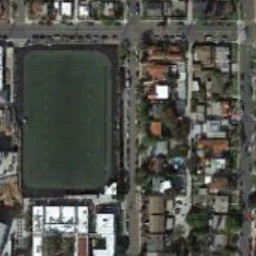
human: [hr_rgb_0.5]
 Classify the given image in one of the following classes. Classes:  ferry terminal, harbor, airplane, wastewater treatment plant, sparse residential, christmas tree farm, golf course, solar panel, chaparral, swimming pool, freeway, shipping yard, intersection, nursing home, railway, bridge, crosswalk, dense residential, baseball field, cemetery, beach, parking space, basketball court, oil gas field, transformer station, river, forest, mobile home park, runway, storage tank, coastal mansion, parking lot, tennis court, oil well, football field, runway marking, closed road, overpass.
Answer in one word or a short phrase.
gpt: football field